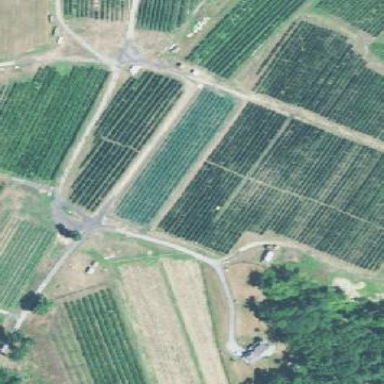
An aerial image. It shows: Farmland with agricultural activities.